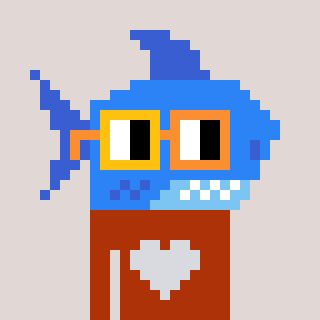
a pixel art character with square yellow and orange glasses, a shark-shaped head and a hotbrown-colored body on a warm background